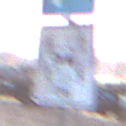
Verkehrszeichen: CarsharingfahrzeugeFrei
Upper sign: Parken
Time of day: SunriseSunset
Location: Outdoor (Urban)
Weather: Clear
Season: NotSpecified
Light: Natural